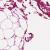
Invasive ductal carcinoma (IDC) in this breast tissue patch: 0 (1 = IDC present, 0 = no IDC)